Question: I am trying to enable/disable network binding interfaces in Windows using Python. See the picture below:

I've understand that I have to utilize <URL> is the proper way to do this in Python. But still, I am pretty much new to comtypes.
The following page is <URL> in C.
Does that C version can be easily converted to python using Comtypes?
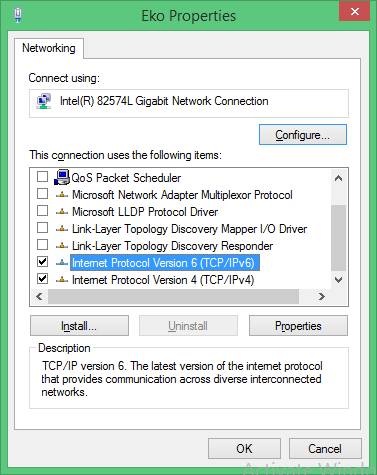
Answer: Quick update : I have solved this. You will have to:
1. Generate TLB for INetCfg interface
2. Import it into Python using Comtypes
3. Create a COM object of INetCg instance
4. Acquire write lock
5. FindComponent for a given NIC
6. Enumarate protocol for that given NIC
7. Bind/Unbind protocol from given NIC
8. Apply changes
9. ReleaseLock
I will elaborate it as soon as I have time for this
You will have to get acquainted of comtypes to easily implement this.